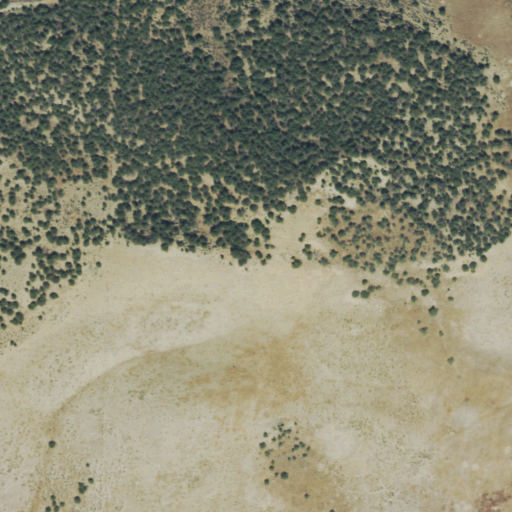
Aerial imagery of mountain in Colorado named Lamborn Mesa containing shrub, evergreen forest, deciduous forest, and cultivated crops